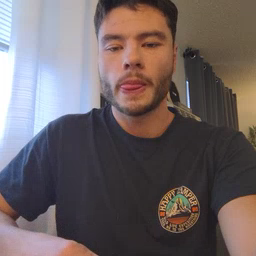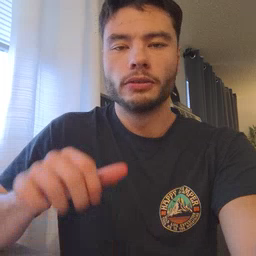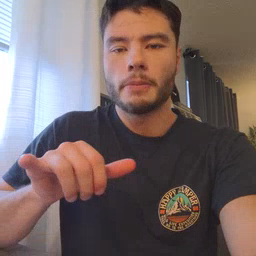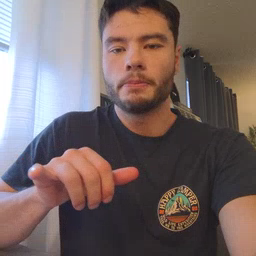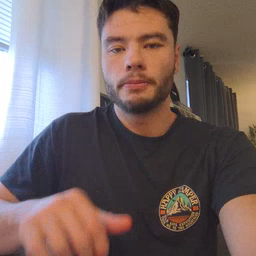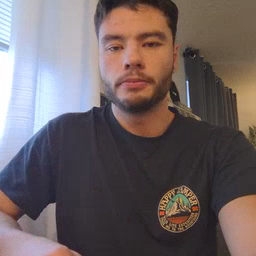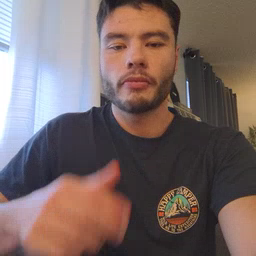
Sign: same